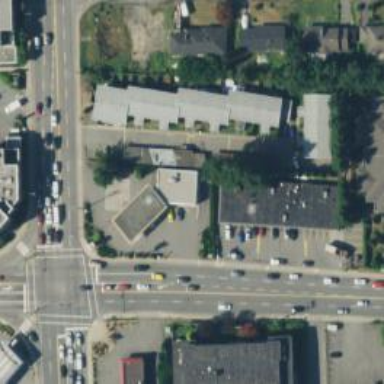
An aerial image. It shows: Convenience shop.